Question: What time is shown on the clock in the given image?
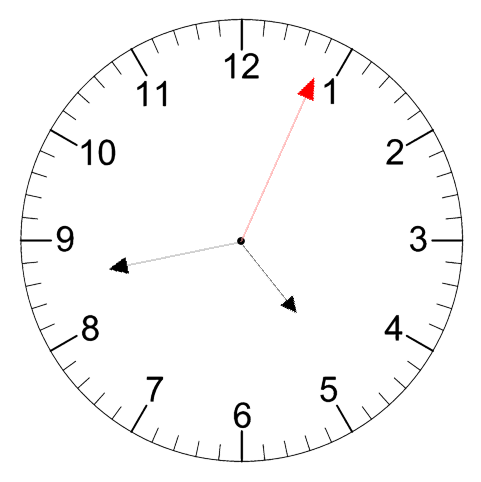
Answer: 04:43:04